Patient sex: F
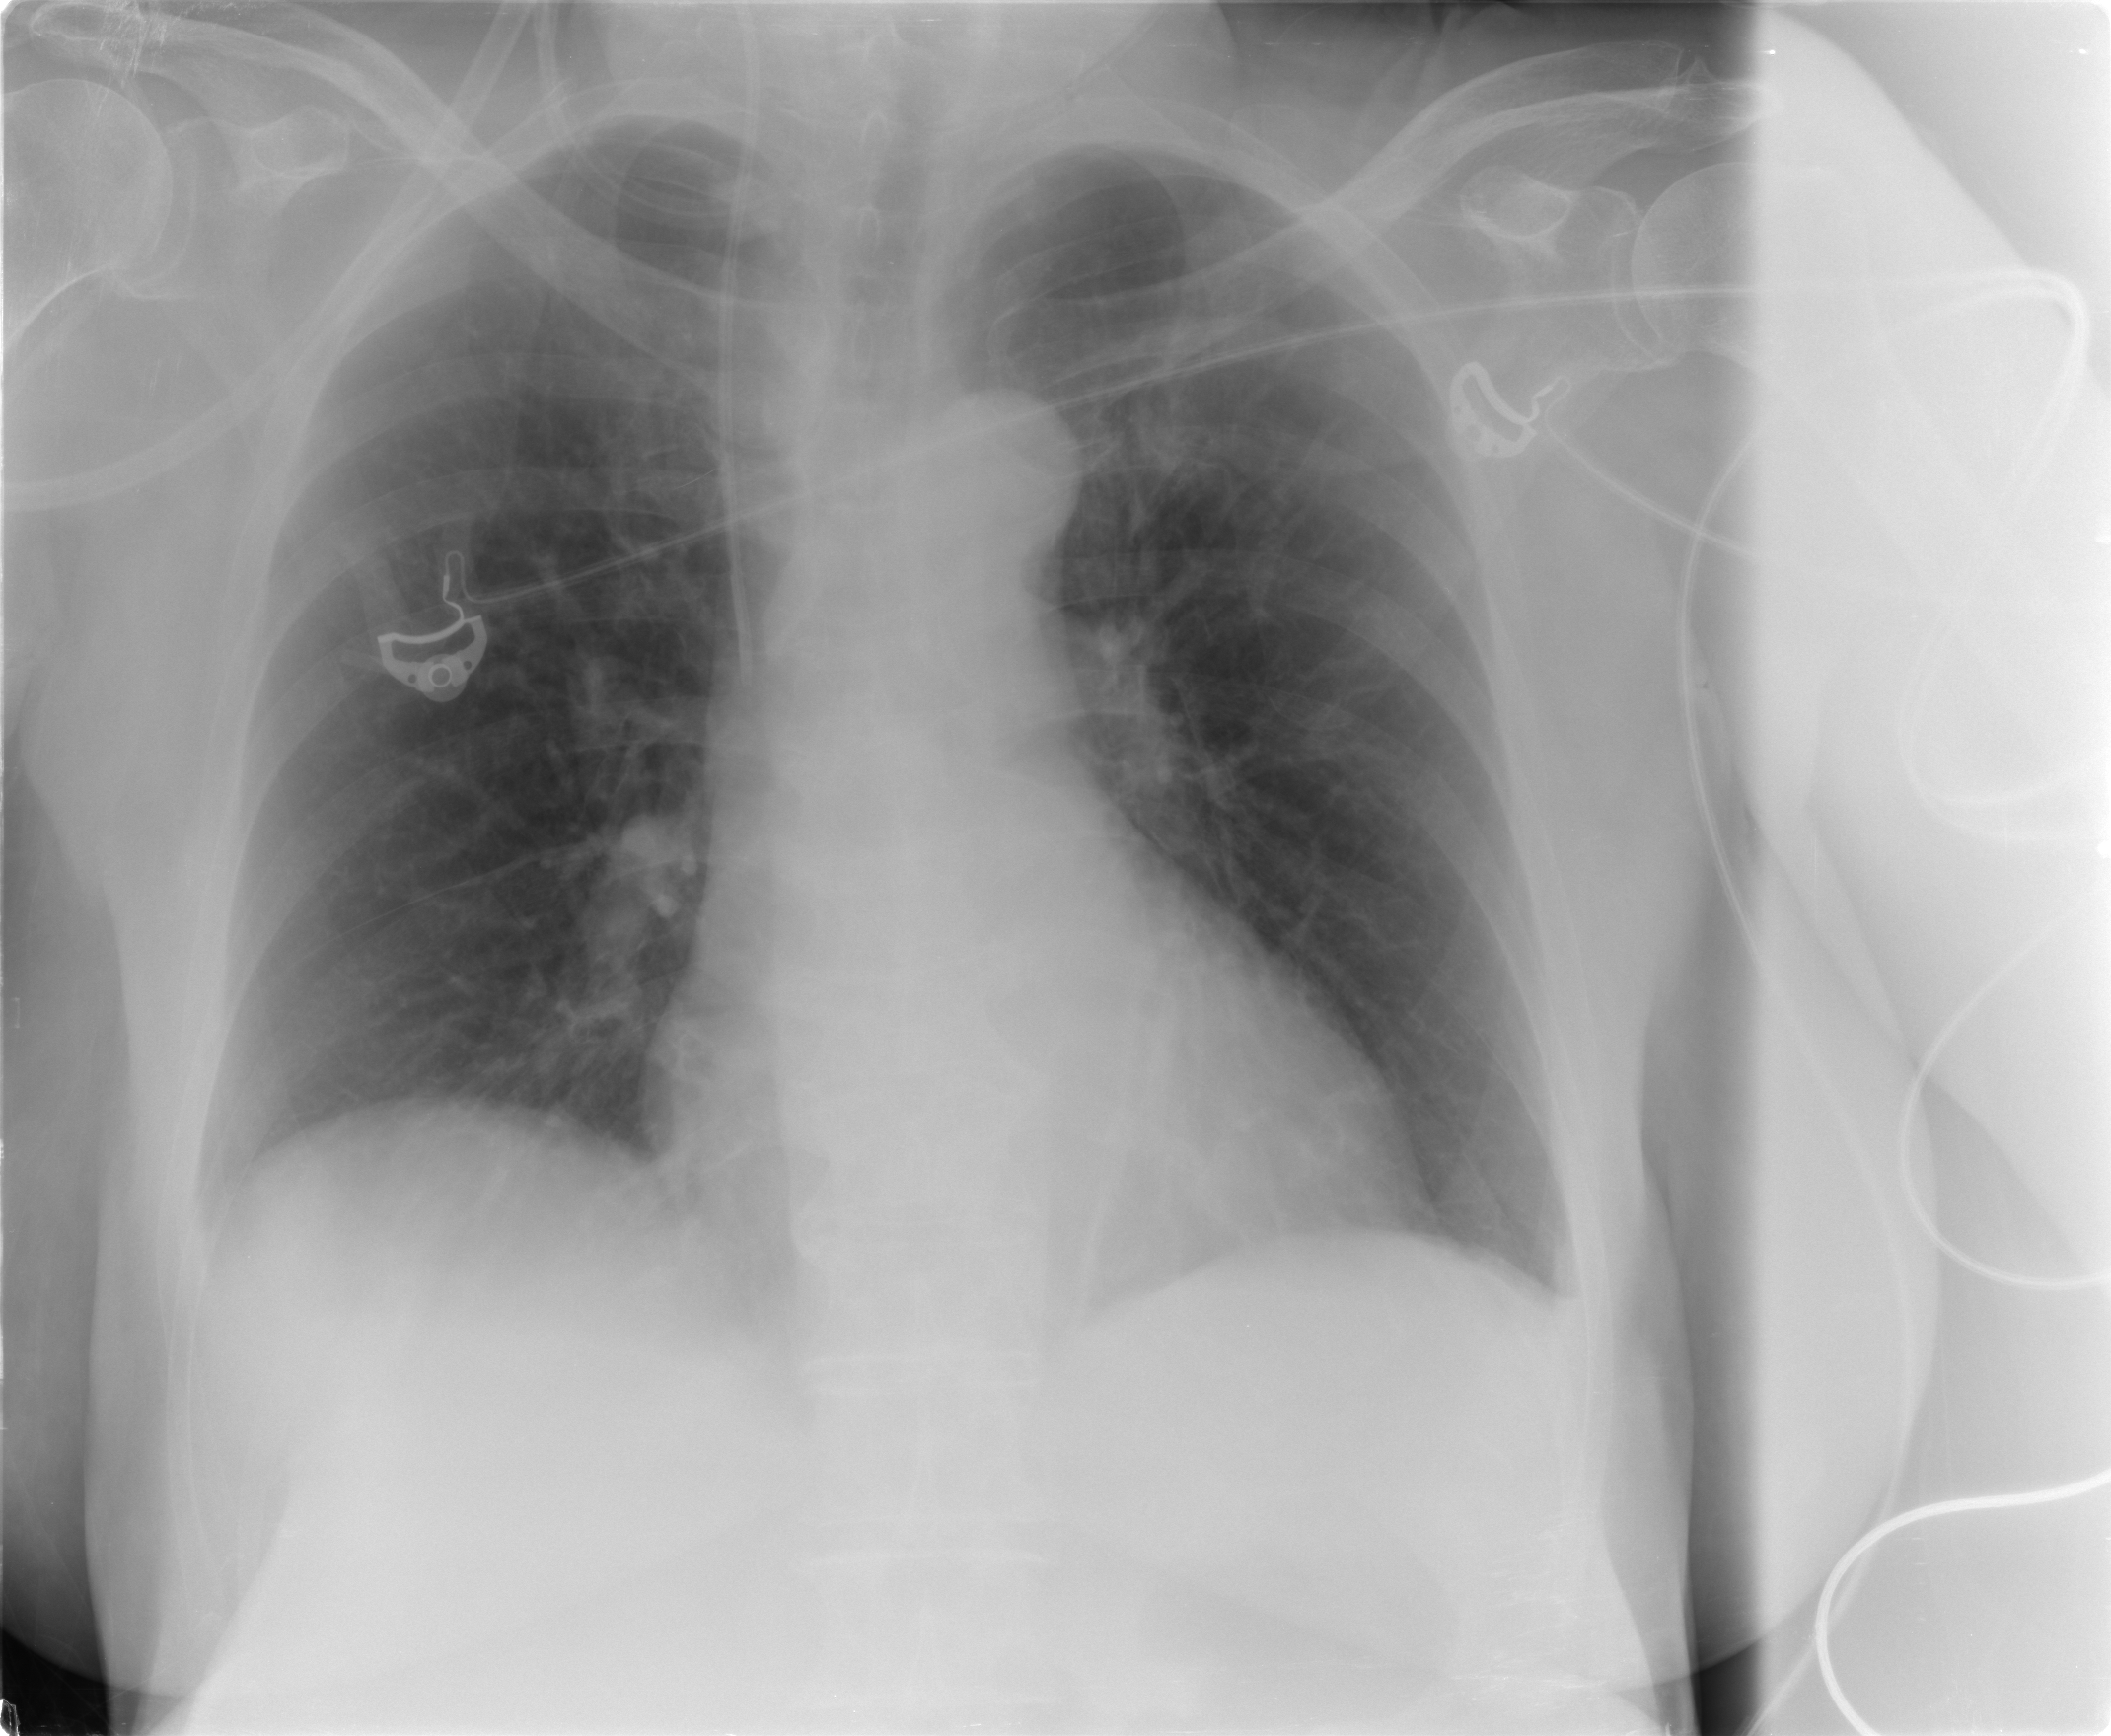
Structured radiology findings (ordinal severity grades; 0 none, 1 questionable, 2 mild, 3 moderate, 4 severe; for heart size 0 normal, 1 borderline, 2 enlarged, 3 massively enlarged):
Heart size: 0
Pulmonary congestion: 0
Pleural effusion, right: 2
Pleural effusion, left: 0
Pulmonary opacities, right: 0
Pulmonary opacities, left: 0
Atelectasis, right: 0
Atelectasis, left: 0